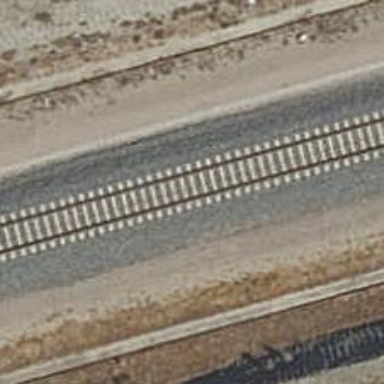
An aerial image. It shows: Railway track with contact line for electrification.